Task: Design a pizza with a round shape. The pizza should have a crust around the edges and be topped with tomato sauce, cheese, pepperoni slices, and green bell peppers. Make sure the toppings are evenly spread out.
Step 420:
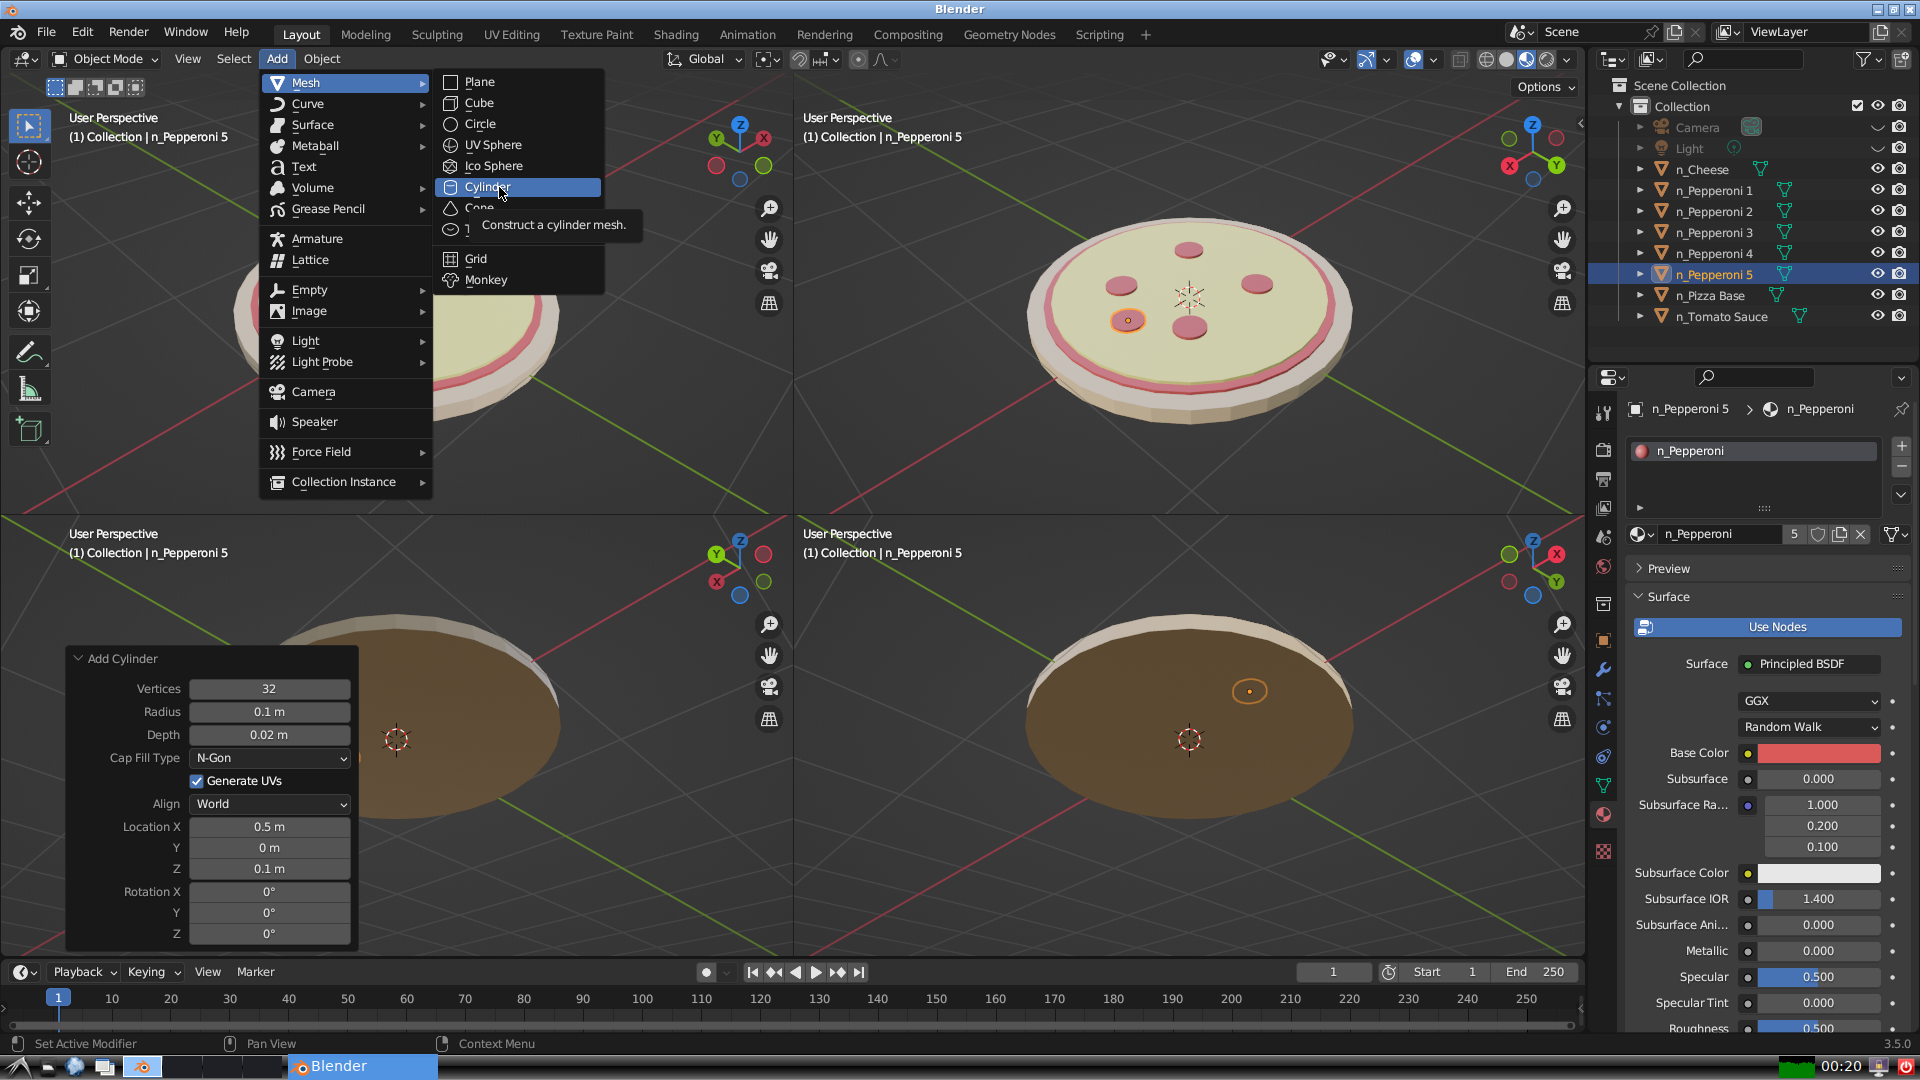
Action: click: no